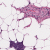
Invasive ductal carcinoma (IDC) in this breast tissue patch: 0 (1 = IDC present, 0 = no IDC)